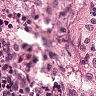
Metastatic tissue present: no